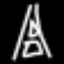
Label: The Eiffel Tower